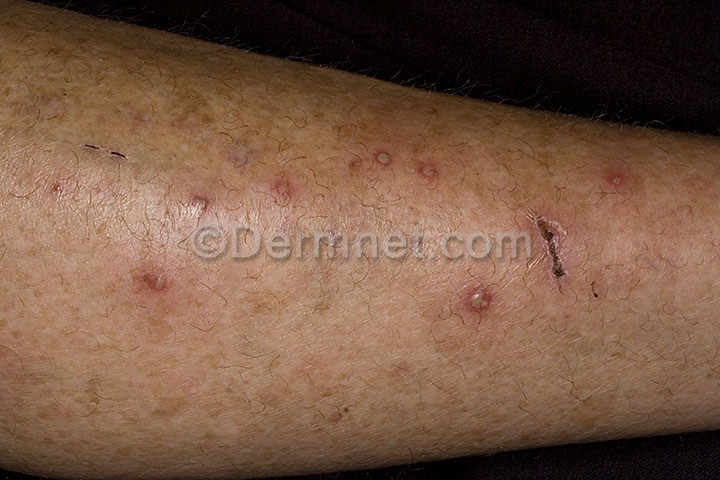
Disease: Cellulitis Impetigo and other Bacterial Infections